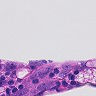
Metastatic tissue present: yes